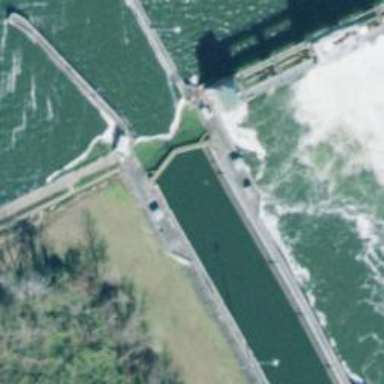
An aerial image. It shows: Lock gate on waterway.